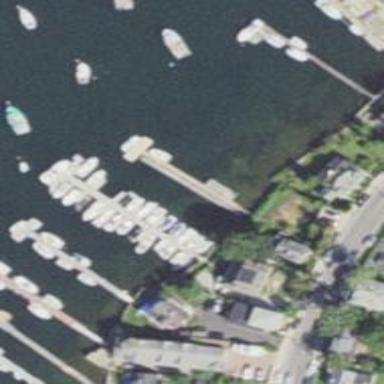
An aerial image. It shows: Man-made pier.